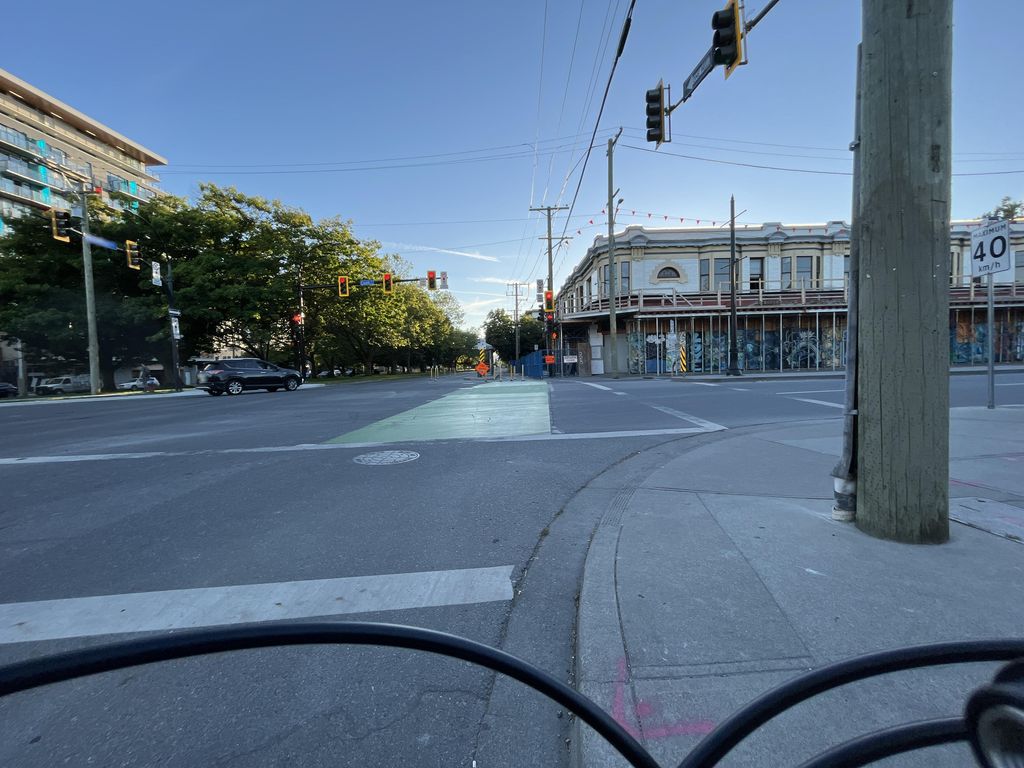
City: victoria